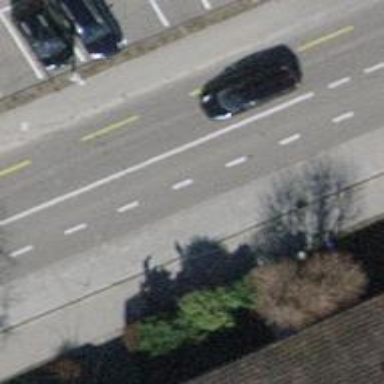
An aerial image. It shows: Bus stop for trolleybuses with designated stop position.